Interaction volume radius: 5 \u00c5
Interaction volume height: 20 \u00c5
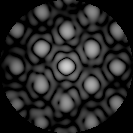
Disorder parameter: 0.1943